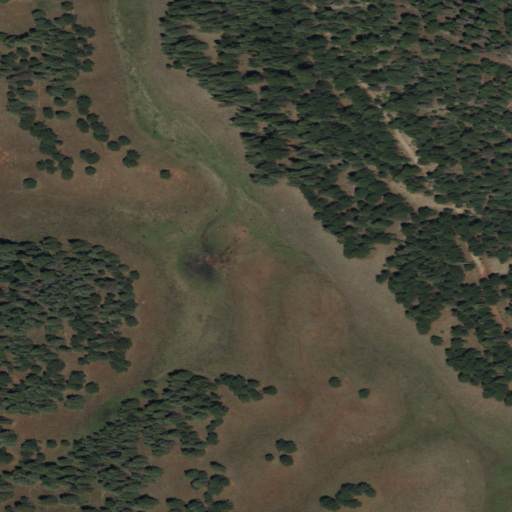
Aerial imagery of valley in New Mexico named Windy Canyon containing evergreen forest, herbaceous wetlands, woody wetlands, and shrub